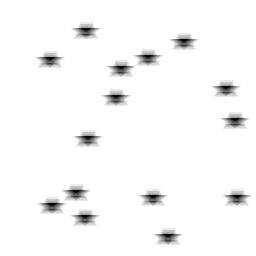
Squares: 0
Triangles: 0
Stars: 15
Total shapes: 15